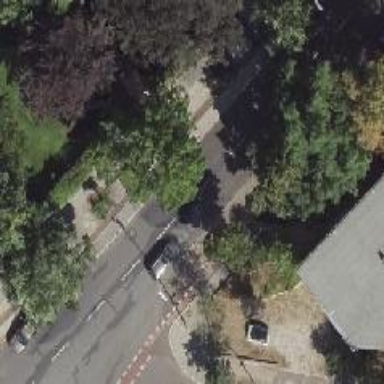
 featuring sidewalks on both sides and cycle track. The parking lane on the left side is parallel to the road."